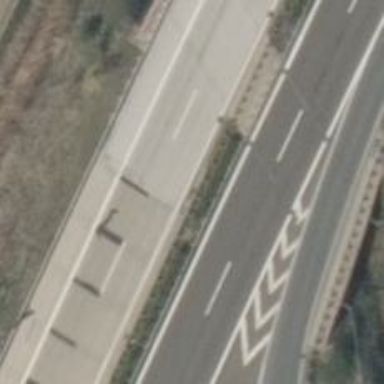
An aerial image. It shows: Motorway bridge with asphalt surface.